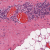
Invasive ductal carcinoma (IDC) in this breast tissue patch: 1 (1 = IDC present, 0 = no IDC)